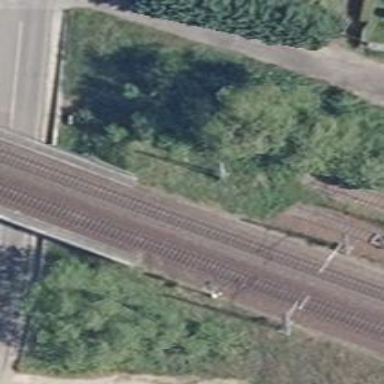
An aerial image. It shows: Bridge over electrified railway with contact line.